Question: I have this query that I am using to create a report:
'''
SELECT DISTINCT
Appointment.ActivityId, Appointment.ScheduledStart, Appointment.OwnerIdName, Contact.AccountIdName, Appointment.new_ContactPersonName,
Appointment.Subject, Appointment.new_ColderNotes, Account.AccountId, Contact_1.ContactId, SystemUser.SystemUserId, SystemUser.FullName AS OptionalOwner,
Contact_1.FullName AS OptionalContact, Account.Name AS OptionalAccount, ActivityParty.PartyId, ActivityParty.ParticipationTypeMask,
Contact_1.FullName AS RequiredContact, Account.Name AS RequiredAccount, SystemUser.FullName AS RequiredOwner, Account.new_BusinessUnit
FROM
Contact AS Contact_1 RIGHT OUTER JOIN
Account RIGHT OUTER JOIN
SystemUser RIGHT OUTER JOIN
Appointment INNER JOIN
ActivityParty ON Appointment.ActivityId = ActivityParty.ActivityId ON SystemUser.SystemUserId = ActivityParty.PartyId ON Account.AccountId = ActivityParty.PartyId ON
Contact_1.ContactId = ActivityParty.PartyId LEFT OUTER JOIN
Contact ON Appointment.new_ContactPerson = Contact.ContactId
'''
This returns rows for each type of User. So one row for 'Required' user and one row for 'Optional User' etc.
This is a small sample of data:
'''
ActivityId ScheduledStart OwnerIdName AccountIdName new_ContactPersonName Subject new_ColderNotes AccountId ContactId SystemUserId OptionalOwner OptionalContact OptionalAccount PartyId ParticipationTypeMask RequiredContact RequiredAccount RequiredOwner new_BusinessUnit
f9ca2637-580a-e111-b263-001ec928e97f 11/17/2011 3:00:00 PM Bob Schulze Surmodics Pharmaceuticals Jason Kennedy Sales Visit - Surmodics NULL NULL NULL f69530fc-da00-e111-b263-001ec928e97f Bob Schulze NULL NULL f69530fc-da00-e111-b263-001ec928e97f 7 NULL NULL Bob Schulze NULL
f9ca2637-580a-e111-b263-001ec928e97f 11/17/2011 3:00:00 PM Bob Schulze Surmodics Pharmaceuticals Jason Kennedy Sales Visit - Surmodics NULL NULL NULL f69530fc-da00-e111-b263-001ec928e97f Bob Schulze NULL NULL f69530fc-da00-e111-b263-001ec928e97f 9 NULL NULL Bob Schulze NULL
f9ca2637-580a-e111-b263-001ec928e97f 11/17/2011 3:00:00 PM Bob Schulze Surmodics Pharmaceuticals Jason Kennedy Sales Visit - Surmodics NULL c629fb14-1101-e111-b263-001ec928e97f NULL NULL NULL NULL Surmodics Pharmaceuticals c629fb14-1101-e111-b263-001ec928e97f 5 NULL Surmodics Pharmaceuticals NULL NULL
f9ca2637-580a-e111-b263-001ec928e97f 11/17/2011 3:00:00 PM Bob Schulze Surmodics Pharmaceuticals Jason Kennedy Sales Visit - Surmodics NULL c629fb14-1101-e111-b263-001ec928e97f NULL NULL NULL NULL Surmodics Pharmaceuticals c629fb14-1101-e111-b263-001ec928e97f 8 NULL Surmodics Pharmaceuticals NULL NULL
'''
As you can see they are the same 'ActivityID' but have different 'ParticipationTypeMasks' those are the 5, 7 , 9.
Using all this when I create a report I get something like this:

It creates a row for each 'ParticipationMask'. What I am trying to do is making it so if the 'ParticipationMask' is 1, 2, or 3 those names go into the Sales column and if it is 4, 5, 6 it goes in the Other Column and only have one row per activity, not one per 'ParticipationMask'. Anyway to do this? I'm stuck. I'm open to doing it in SQL or SSRS.
Thanks!
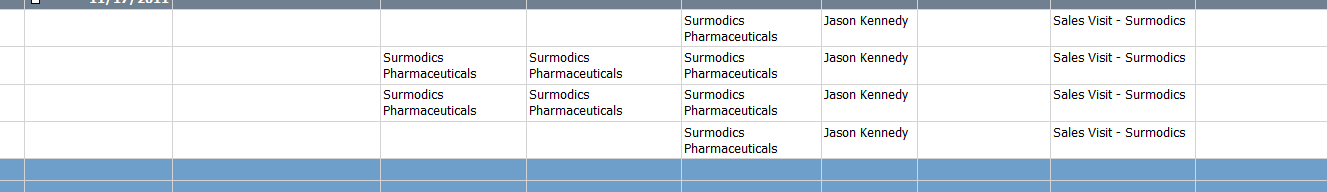
Answer: One way is to join to your table twice and add the ParticipationMask filters to the Join Clause. e.g
'''
JOIN activityparty activityparty_sales
ON appointment.activityid = activityparty_sales.activityid
AND activityparty_sales.participationtypemask IN ( 1, 2, 3 )
'''
And
'''
JOIN activityparty activityparty_other
ON appointment.activityid = activityparty_other.activityid
AND activityparty_other.participationtypemask IN ( 4, 5, 6 )
'''
This is somewhat complicated (for me at least) because you've got a bunch of 'Right joins' with nested joins.
I converted them into more standard joins (but without an ability to test I could be wrong)
'''
SELECT [your fields]
FROM appointment
INNER JOIN activityparty activityparty_sales
ON appointment.activityid = activityparty_sales.activityid
AND activityparty_sales.participationtypemask IN ( 1, 2, 3 )
LEFT JOIN systemuser systemuser_sales
ON systemuser_sales.systemuserid = activityparty_sales.partyid
LEFT JOIN ACCOUNT account_sales
ON account_sales.accountid = activityparty_sales.partyid
LEFT JOIN contact AS contact_1_sales
ON contact_1_sales.contactid = activityparty_sales.partyid
LEFT OUTER JOIN contact contact_sales
ON appointment.new_contactperson = contact_sales.contactid
INNER JOIN activityparty activityparty_other
ON appointment.activityid = activityparty_other.activityid
AND activityparty_other.participationtypemask IN ( 4, 5, 6 )
LEFT JOIN systemuser systemuser_other
ON systemuser_other.systemuserid = activityparty_other.partyid
LEFT JOIN ACCOUNT account_other
ON account_other.accountid = activityparty_other.partyid
LEFT JOIN contact AS contact_1_other
ON contact_1_other.contactid = activityparty_other.partyid
LEFT OUTER JOIN contact contact_other
ON appointment.new_contactperson = contact_other.contactid
'''
Another thing that complicates this is that without knowing your data may have multiple values for 'Sales' and 'Other'
If that's the case then you'll need to add two CTEs that use Row_Number and then Add a where clause
'''
WHERE
(CTE_sales.activityid is null
or CTE_other.activityid is null
or CTE_sales.RN = CTE_other.RN)
'''
*Actually a CTE isn't a bad idea